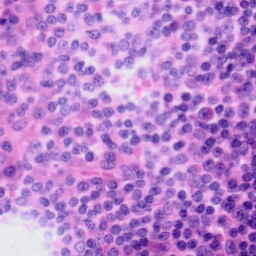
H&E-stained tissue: Tonsil